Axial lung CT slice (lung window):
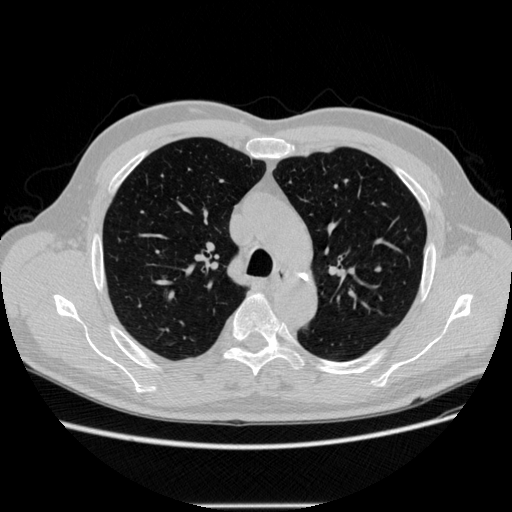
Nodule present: no